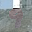
Label: 9